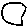
Label: circle